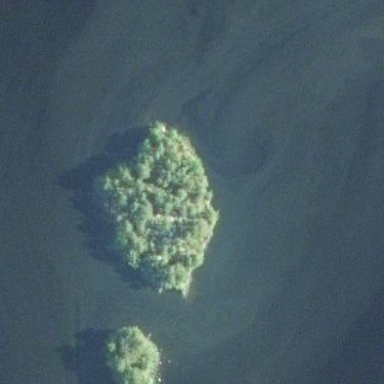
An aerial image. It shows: Islet covered with woodland forest.